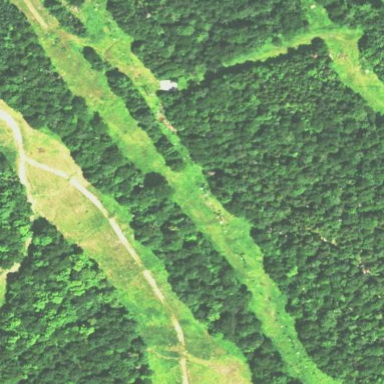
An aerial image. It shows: Mixed forest with variety of leaf types and cycles.